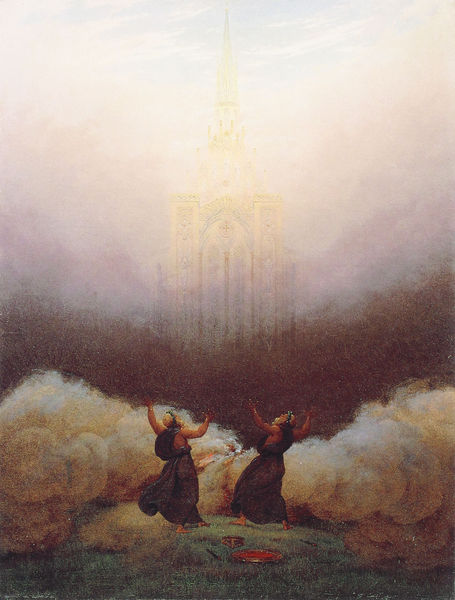
Titel: Vision der christlichen Kirche
Institution: Sammlung Georg Schäfer
Schlagwörter: gemälde, gott, himmel, wolken, frauen, menschen, bunt, kleider, licht, männer, gras, rot, wiese, wolke, malerei, tanz, bärte, architektur, arme, natur, wind, kirche, rauch, gewand, gold, kutte, gewänder, personen, tanzen, rosa, turm, zwei, dunst, nebel, zwei personen, freude, schild, kranz, lorbeerkranz, kathedrale, gotisch, antik, griechen, mystisch, vision, betende, priester, erscheinung, mönche, kränze, opfer, anbetung, göttlich, architekten, eingebung, abraham, zauber, mythisch, extase, irdisch, heidnisch, beschwören, heiden, wolken rosa, dämmerlung, zauberrei